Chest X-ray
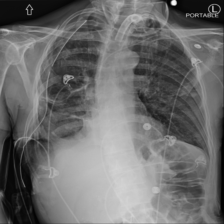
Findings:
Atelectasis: negative
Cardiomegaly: negative
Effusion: negative
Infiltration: negative
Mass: negative
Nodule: negative
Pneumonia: negative
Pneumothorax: negative
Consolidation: negative
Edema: negative
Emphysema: negative
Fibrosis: negative
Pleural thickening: negative
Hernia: negative